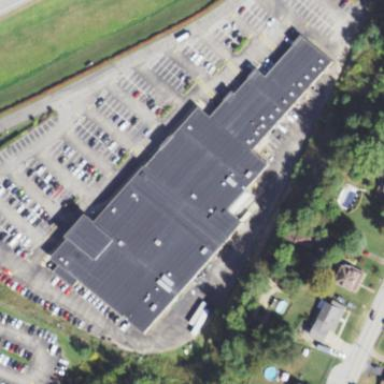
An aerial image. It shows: Supermarket located in building.